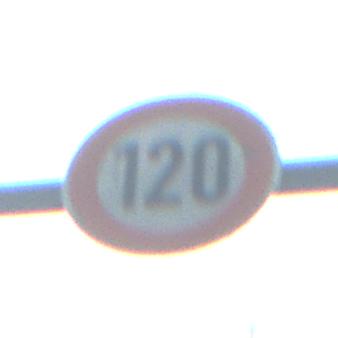
Verkehrszeichen: Geschwindigkeit120
Umgebung: Outdoor, Nature
Tageszeit: MorningAfternoon
Wetter: Clear
Licht: Natural
Jahreszeit: NotSpecified
Kontrast: LowContrast